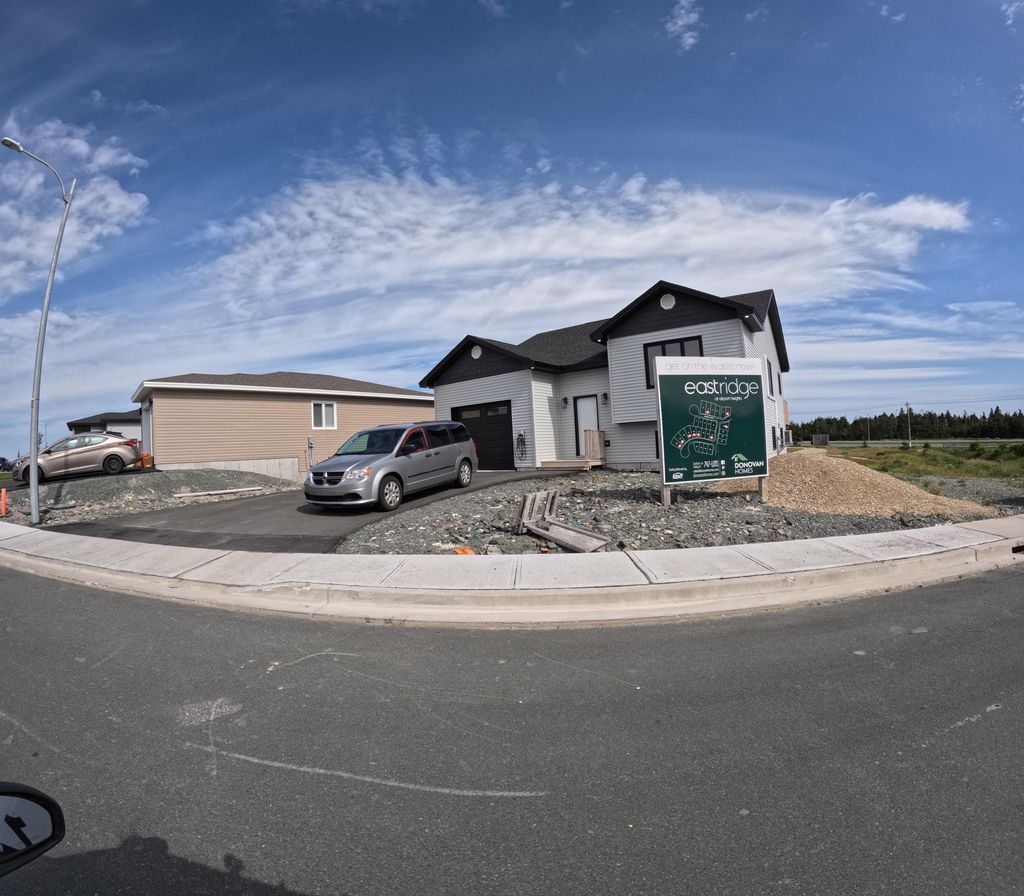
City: st_johns